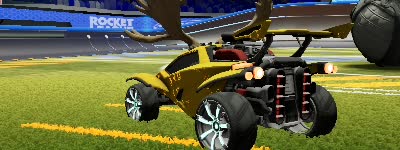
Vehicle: octane